Question: I have created a web page with Joomla and spoted that the background render's incorectly in Android.
I've set up a bakcground using CSS.
How can I fix it? P.S. I don't have much experience with web pages for mobile devices. Sorry.
Here is how it appears:
It has to be the same as on PC.
Thank you !!!
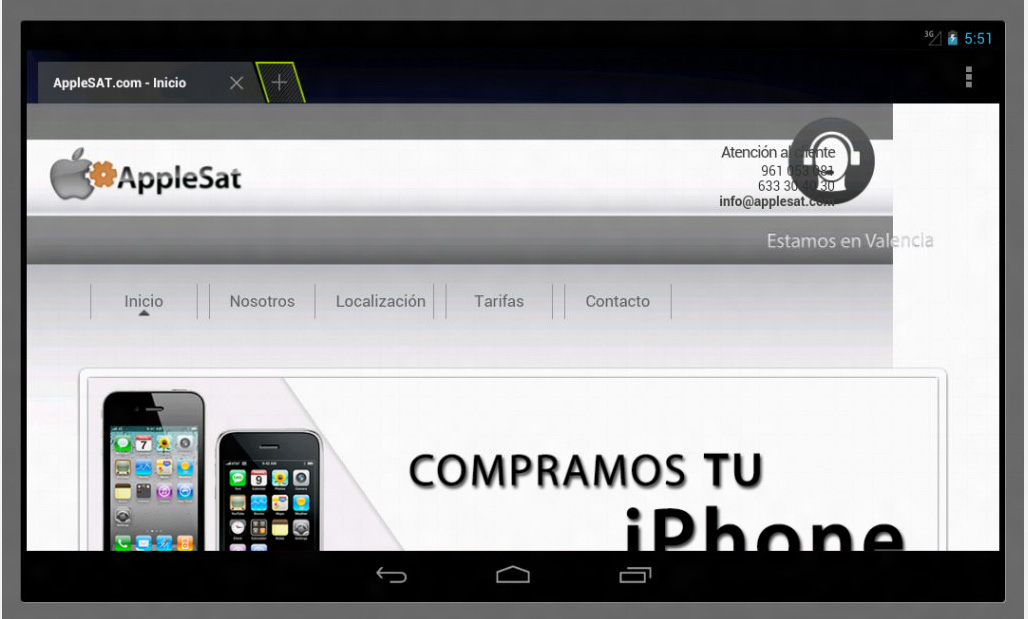
Answer: Ok I fixed it by adding 'min-width:1100px' css to the HTML tag.
Thank you all for the help !! Cheers